Question: I am trying to build a chat application, I would like to mimic facebook tag friends functionality. When the user types @ in the textblock, I want to pop a context menu with a list of items. How can this be triggered in wpf mvvm app?
Example.

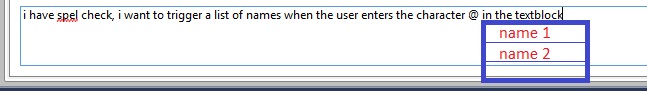
Answer: I would do it the following way :
Subscribe to the <URL> event and whenever there is a change that contains @ then show the popup, otherwise hide it.
Note that it tracks for new changes in the TextBox, therefore the popup will disappear as soon as the user presses another key or in your case when the user selected a user from the auto-completion you have provided in the pop-up.

'''
<Window x:Class="WpfApplication11.MainWindow"
xmlns="http://schemas.microsoft.com/winfx/2006/xaml/presentation"
xmlns:x="http://schemas.microsoft.com/winfx/2006/xaml"
Title="MainWindow" Height="350" Width="525">
<Grid>
<Popup x:Name="MyPopup" Placement="Center">
<Popup.Child>
<Border BorderBrush="Red" BorderThickness="1" Background="White">
<Grid>
<TextBlock>My popup</TextBlock>
</Grid>
</Border>
</Popup.Child>
</Popup>
<TextBox TextChanged="TextBoxBase_OnTextChanged" />
</Grid>
</Window>
'''
Code behind:
'''
using System.Windows;
using System.Windows.Controls;
namespace WpfApplication11
{
/// <summary>
/// Interaction logic for MainWindow.xaml
/// </summary>
public partial class MainWindow : Window
{
public MainWindow()
{
InitializeComponent();
}
private void TextBoxBase_OnTextChanged(object sender, TextChangedEventArgs e)
{
var textBox = (TextBox) sender;
foreach (TextChange textChange in e.Changes)
{
string substring = textBox.Text.Substring(textChange.Offset, textChange.AddedLength);
if (substring == "@")
{
MyPopup.IsOpen = true;
}
else
{
MyPopup.IsOpen = false;
}
}
}
}
}
'''
That said, you might want to further enhance it and integrate it properly your application ;-)